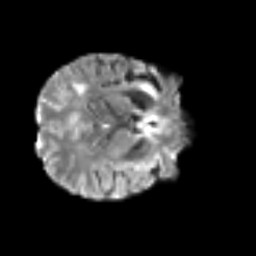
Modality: T2w
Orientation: axial
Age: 66
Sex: male
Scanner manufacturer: siemens
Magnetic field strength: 3 T
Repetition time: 6.1 s
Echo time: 0.101 s